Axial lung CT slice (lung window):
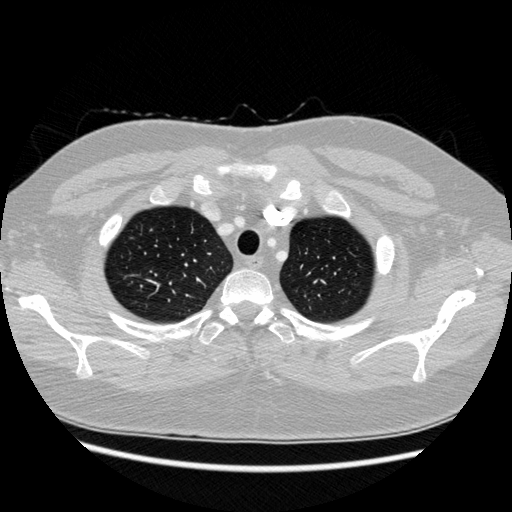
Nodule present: no